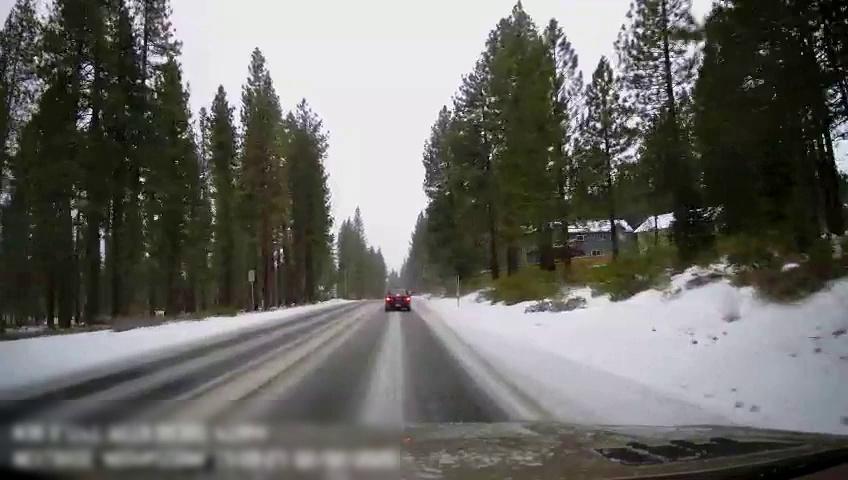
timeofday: Day
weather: Snowy
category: Drivable Space
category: Vehicles | Car
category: Lanes | Current Lane